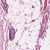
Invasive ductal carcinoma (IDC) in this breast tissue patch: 0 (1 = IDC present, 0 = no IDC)